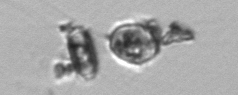
Label: Thalassiosira_TAG_external_detritus